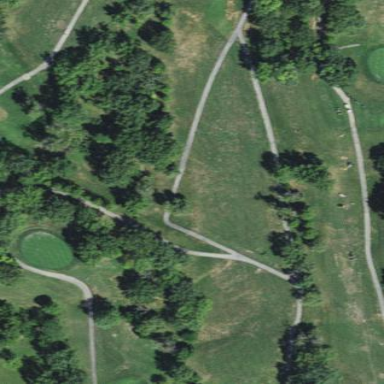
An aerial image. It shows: Grassy area designated as golf fairway.